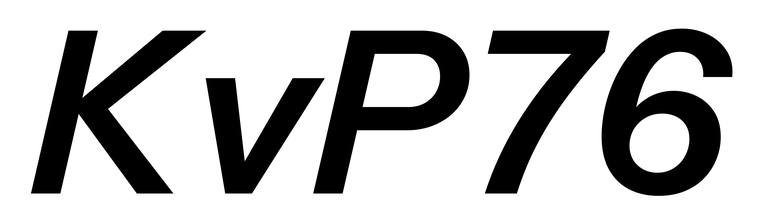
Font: InstrumentSans-Italic_SemiBold_Italic